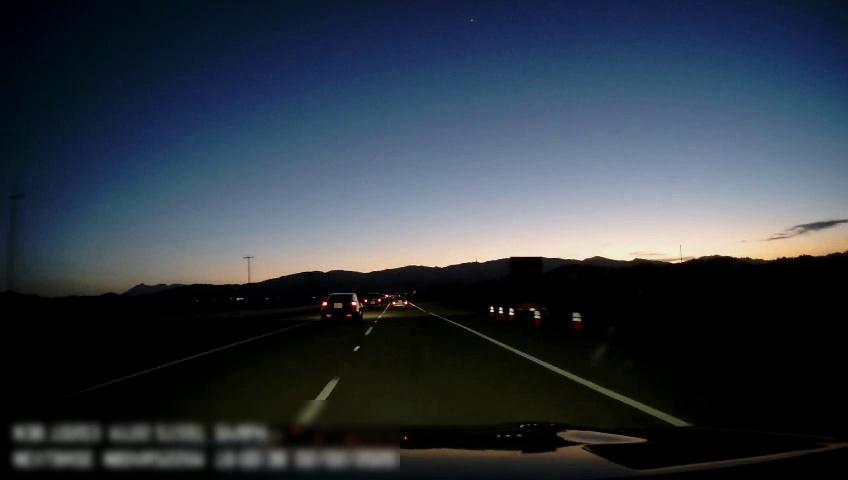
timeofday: Dusk/Dawn/Twilight
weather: Sunny
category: Drivable Space
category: Vehicles | Car
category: Vehicles | Car
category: Vehicles | Car
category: Lanes | Current Lane
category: Lanes | Current Lane
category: Lanes | Alternate Lane